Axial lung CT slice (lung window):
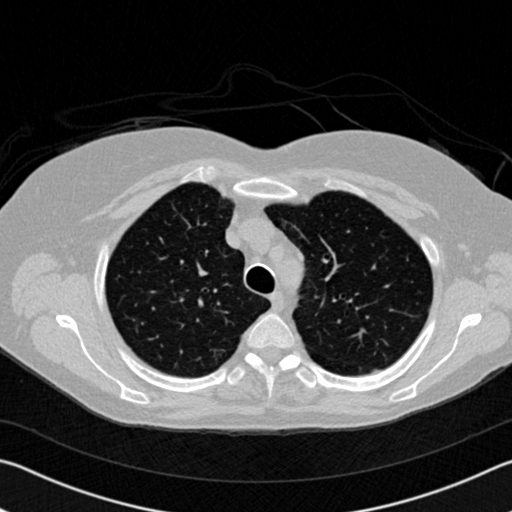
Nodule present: no